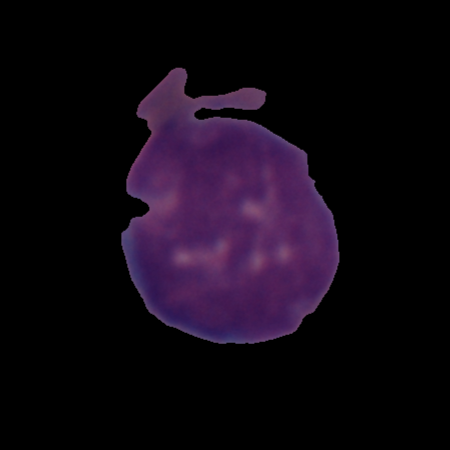
Label: cancer